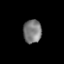
Tissue: lung
Cell type: Epithelial cells
Senescence score: 0.2221
Nuclear area (px): 419
Mean DAPI intensity: 123.754